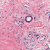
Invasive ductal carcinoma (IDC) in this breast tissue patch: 0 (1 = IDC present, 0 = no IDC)